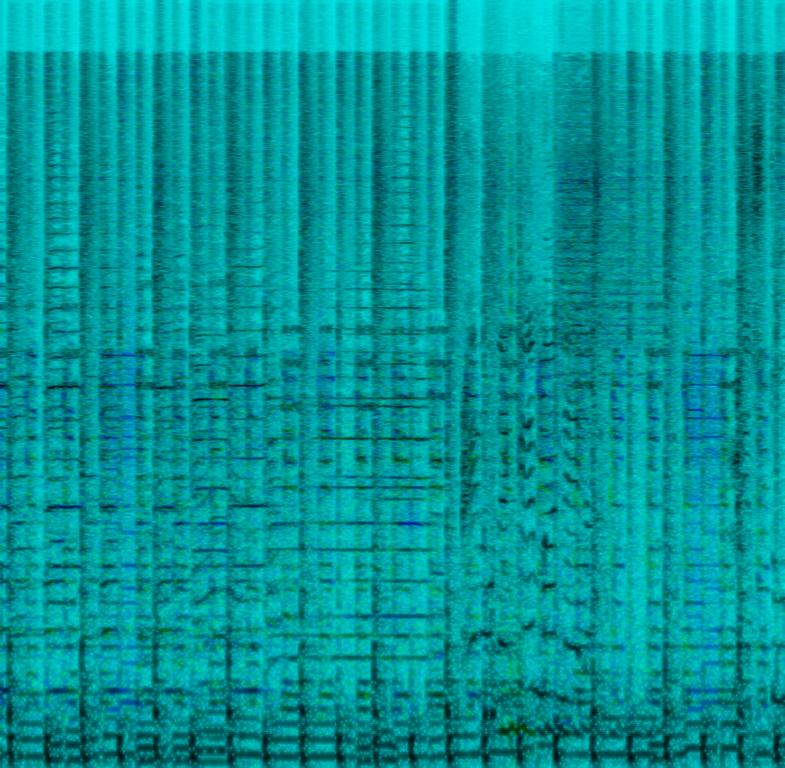
This Spanish rock song features a male voice singing the main melody. This is accompanied by rock percussion playing a simple beat. The bass plays the root notes of the chords. A guitar strums chords with upstrokes. A trumpet, saxophone and trombone plays fills in between verses. An organ pays fills at every alternate count. The mood of this song is happy and upbeat. This song can be played in a comedy movie.